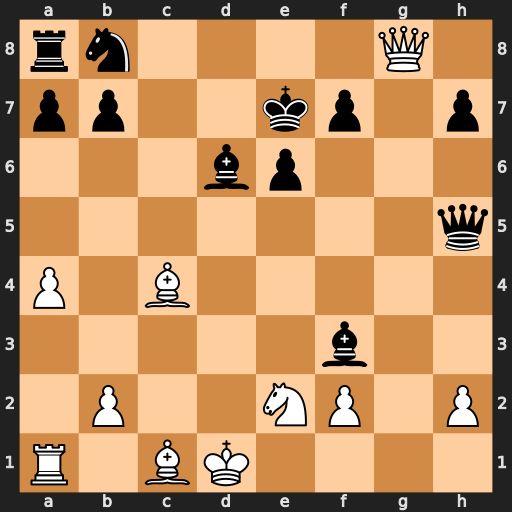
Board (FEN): rn4Q1/pp2kp1p/3bp3/7q/P1B5/5b2/1P2NP1P/R1BK4
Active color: w
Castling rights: -
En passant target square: -
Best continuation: Bg5+ Qxg5 Qxg5+